Question: I want to do something like this

the images should fade in from the right and scale into 100% then fade out into right and vice versa
and that's my <URL>
the problem is when the second '.spinner' fade in it behave different than the first one and when it reaches 75% of the transition it go out of the '.row'
also the third one is appearing on the next line , i tried 'display:inline' and it doesn't work
any help please ?
Forget about the red buttons , also the transition is working good for ONE '.spinner'
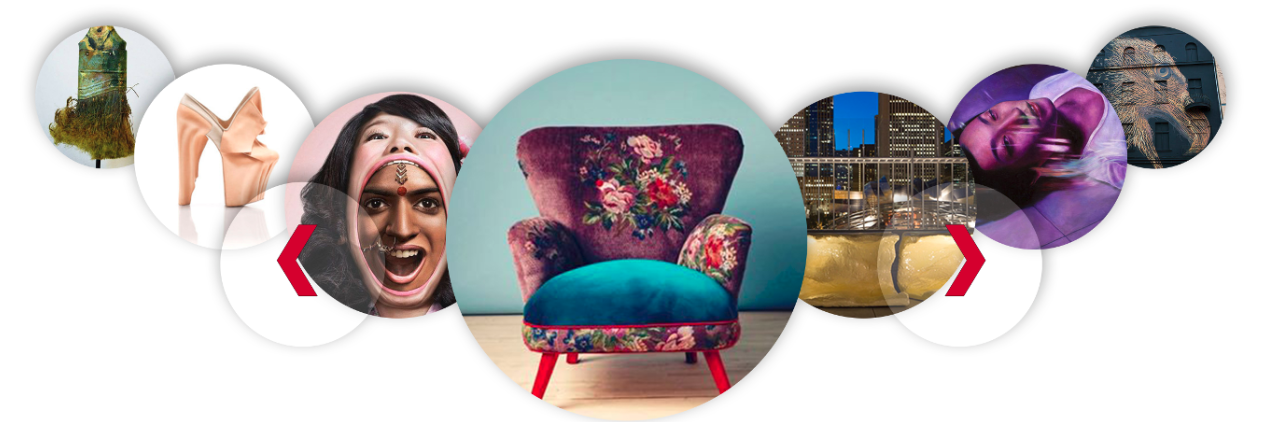
Answer: You want all your elements to share the same movement.
So, the initial position for them must be the same. If you use elements in flow, this won't happen. Position them absolutely:
'''
.spinner {
position: absolute;
left: 500px;
}
'''
I have laso removed a lot of prefixes that are no longer necessary, and added some z-index changes. This is not perfect, you will need to work on it a little...
<URL>